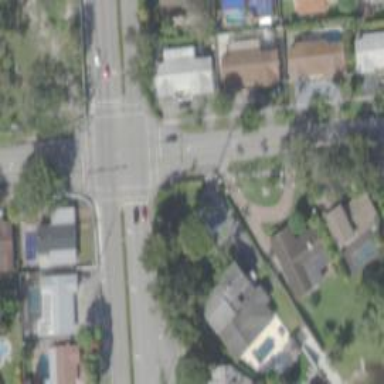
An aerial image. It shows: Asphalt footway with marked crossing lines.